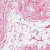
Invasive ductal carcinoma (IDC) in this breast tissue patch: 0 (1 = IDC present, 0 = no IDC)